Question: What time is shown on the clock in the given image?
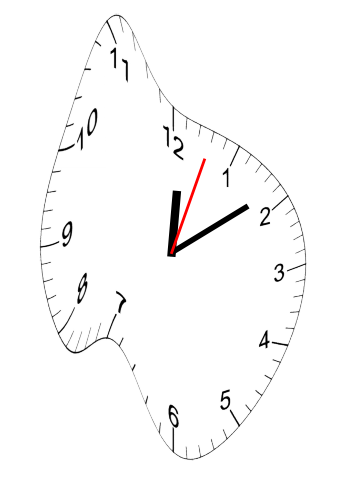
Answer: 12:09:03